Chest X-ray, PA view. Patient: 60 years old, sex F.
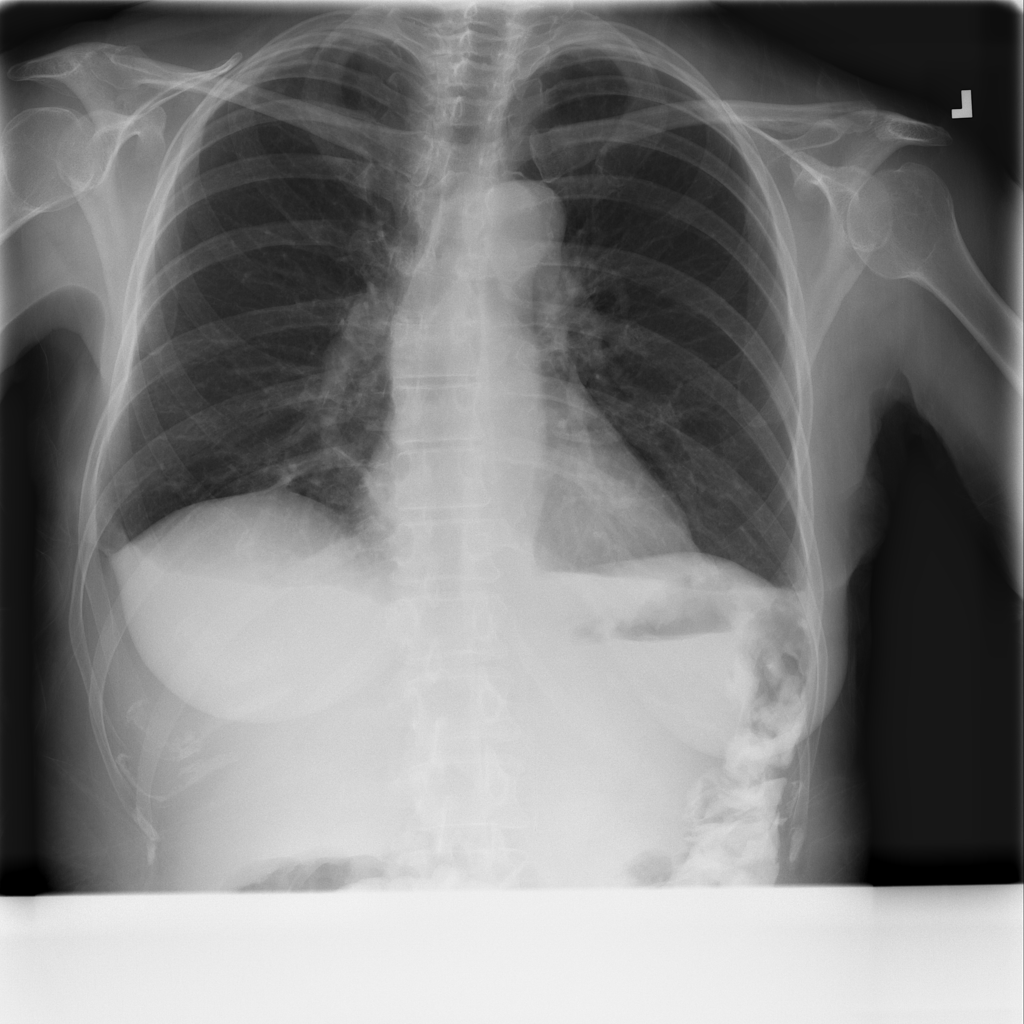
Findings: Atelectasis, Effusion